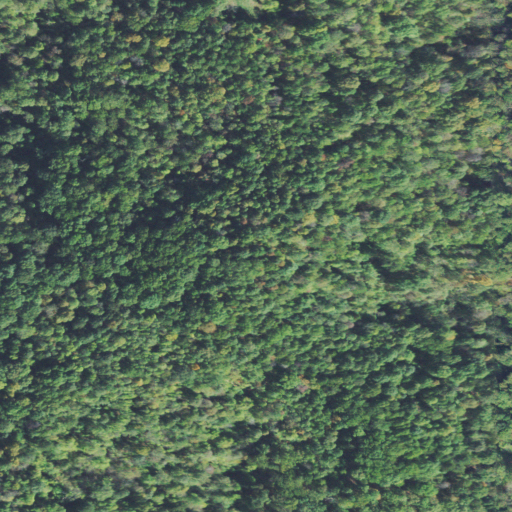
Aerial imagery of ridge(s) in Ohio named Buck Ridge containing deciduous forest and open development